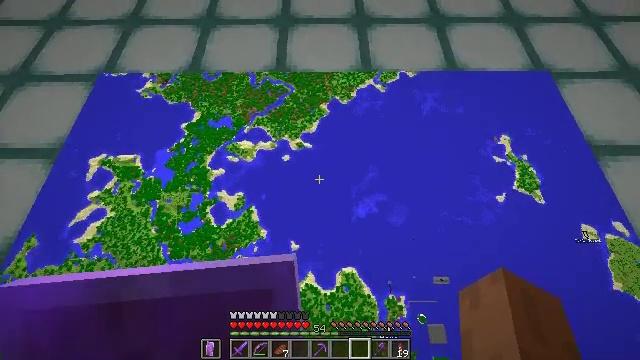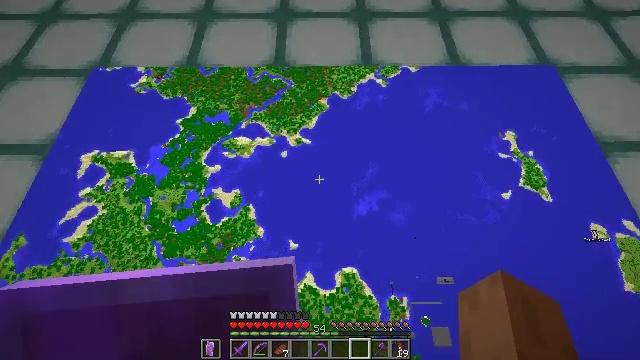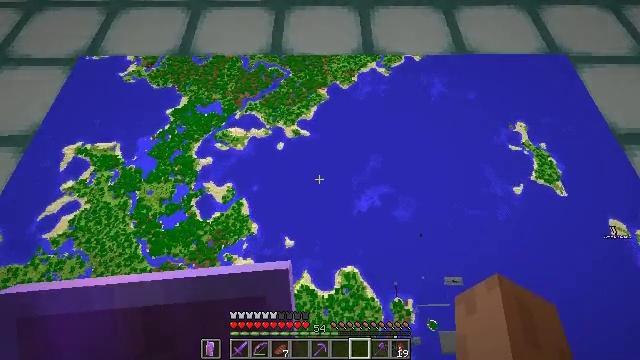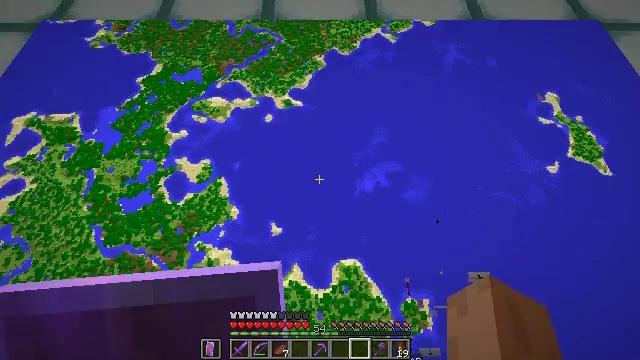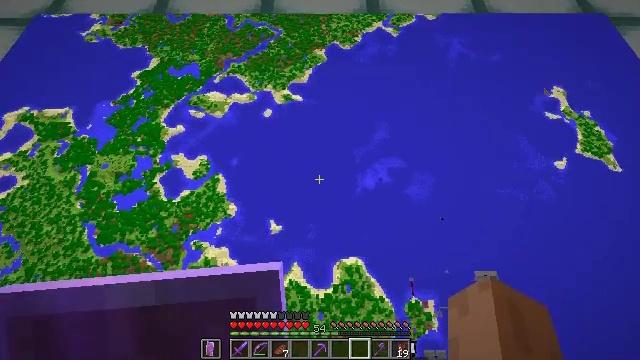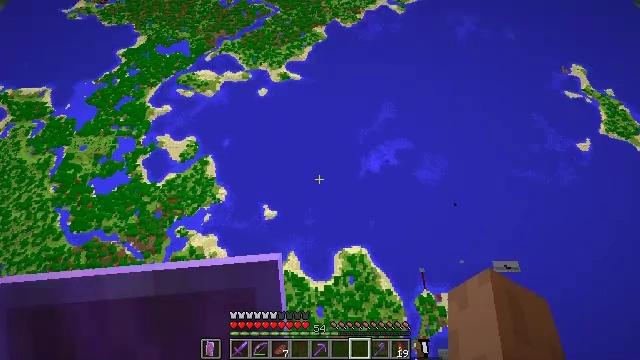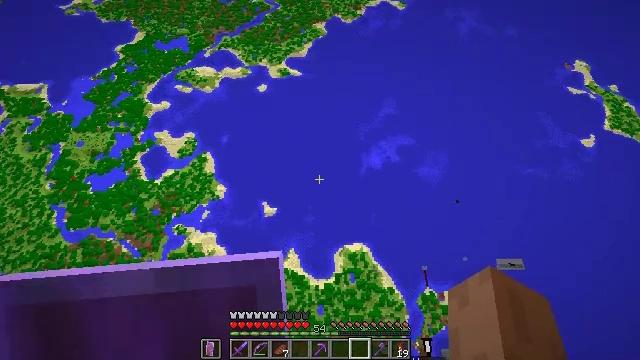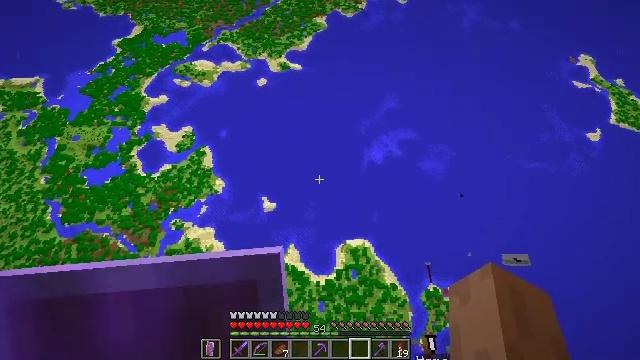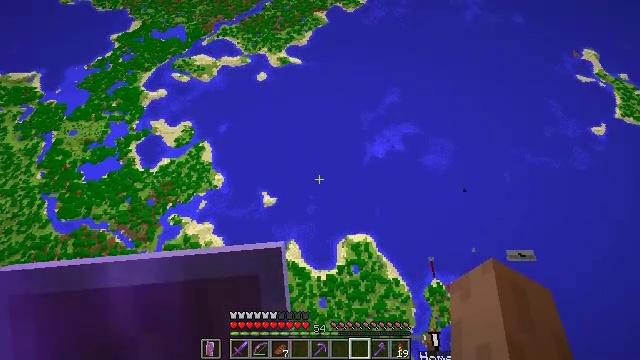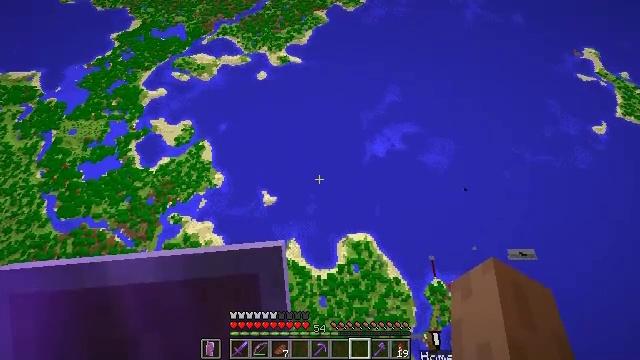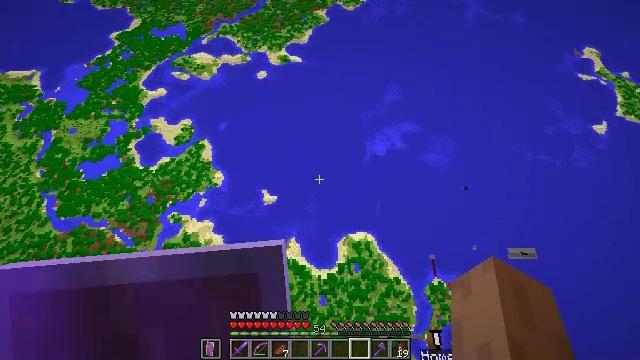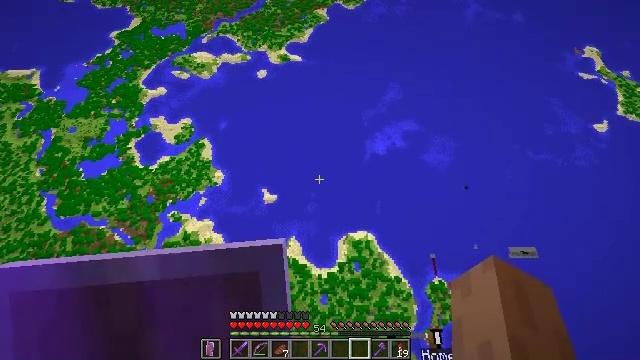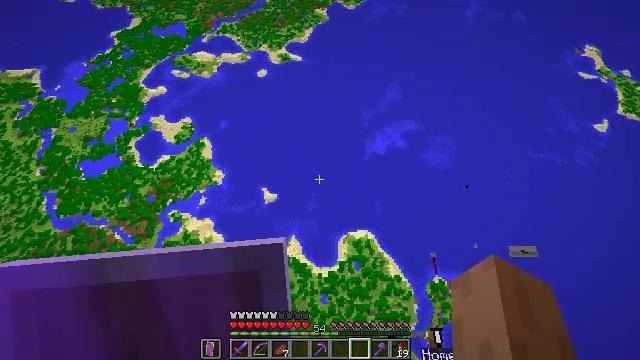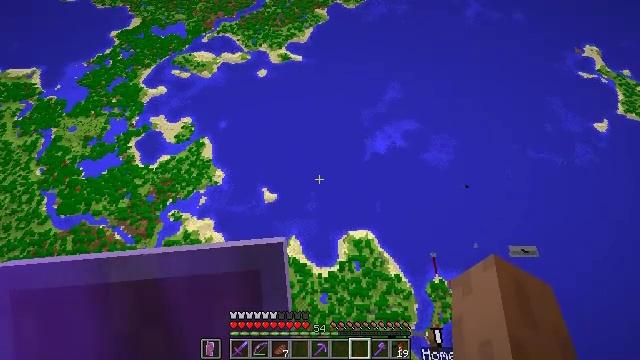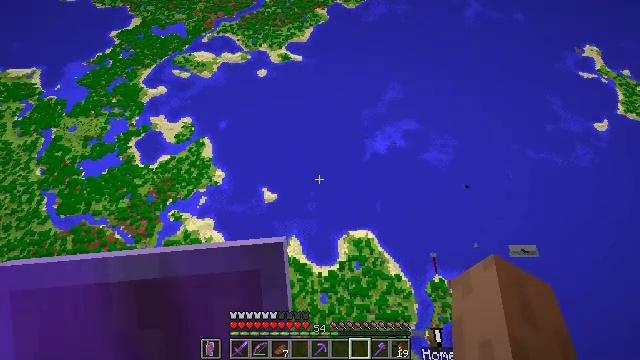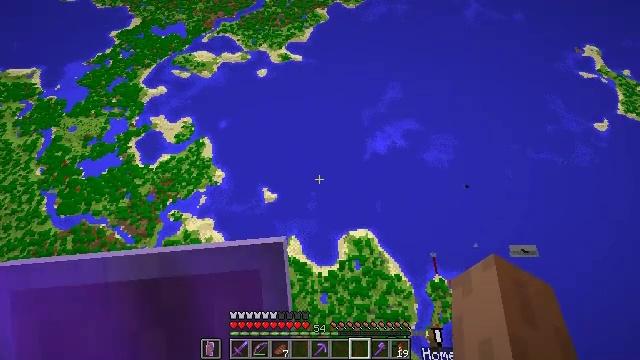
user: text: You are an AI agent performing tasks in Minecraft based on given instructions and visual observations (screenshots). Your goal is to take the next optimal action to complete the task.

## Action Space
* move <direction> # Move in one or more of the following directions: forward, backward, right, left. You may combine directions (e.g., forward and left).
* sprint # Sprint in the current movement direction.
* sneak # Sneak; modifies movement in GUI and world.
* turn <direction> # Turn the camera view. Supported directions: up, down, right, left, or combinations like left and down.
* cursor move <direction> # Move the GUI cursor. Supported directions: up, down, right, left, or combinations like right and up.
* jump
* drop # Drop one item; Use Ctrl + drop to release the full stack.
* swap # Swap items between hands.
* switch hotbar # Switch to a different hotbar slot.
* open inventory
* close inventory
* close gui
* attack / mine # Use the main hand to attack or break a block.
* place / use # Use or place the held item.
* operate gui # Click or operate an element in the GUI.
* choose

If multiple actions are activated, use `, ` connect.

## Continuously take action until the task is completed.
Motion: motion action
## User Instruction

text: Kill mobs.
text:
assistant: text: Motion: move forward
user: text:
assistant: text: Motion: move forward
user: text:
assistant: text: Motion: move forward
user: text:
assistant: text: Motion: no_op
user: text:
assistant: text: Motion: no_op
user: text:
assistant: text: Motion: no_op
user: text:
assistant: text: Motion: no_op
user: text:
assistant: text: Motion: no_op
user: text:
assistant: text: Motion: no_op
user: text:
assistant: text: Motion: no_op
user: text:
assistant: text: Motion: no_op
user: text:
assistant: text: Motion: no_op
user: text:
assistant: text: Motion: no_op
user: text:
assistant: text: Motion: no_op
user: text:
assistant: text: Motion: no_op
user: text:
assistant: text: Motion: no_op
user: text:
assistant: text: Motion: no_op
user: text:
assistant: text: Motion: no_op
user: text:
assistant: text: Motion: no_op
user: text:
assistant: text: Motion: no_op
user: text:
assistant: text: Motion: no_op
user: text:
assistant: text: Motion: no_op
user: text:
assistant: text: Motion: no_op
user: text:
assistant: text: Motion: move right
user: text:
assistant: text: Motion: move right
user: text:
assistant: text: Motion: move right
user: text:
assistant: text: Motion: no_op
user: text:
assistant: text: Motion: no_op
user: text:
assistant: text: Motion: no_op
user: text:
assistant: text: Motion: no_op